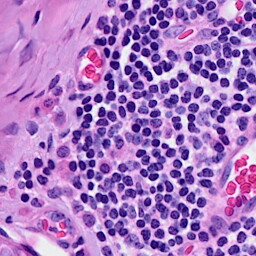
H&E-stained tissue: Breast